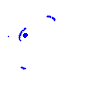
Particle: pion